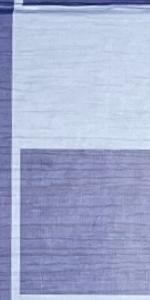
Label: Empty